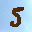
Label: 5